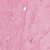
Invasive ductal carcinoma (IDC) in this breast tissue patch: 0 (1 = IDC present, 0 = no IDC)